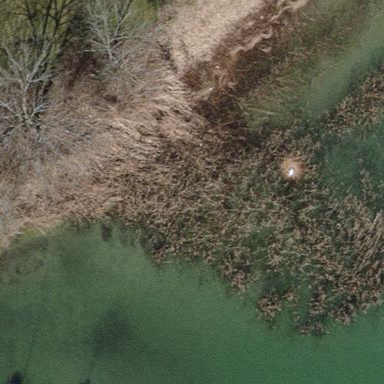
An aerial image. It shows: Wetland area dominated by reedbeds.